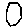
Label: hexagon